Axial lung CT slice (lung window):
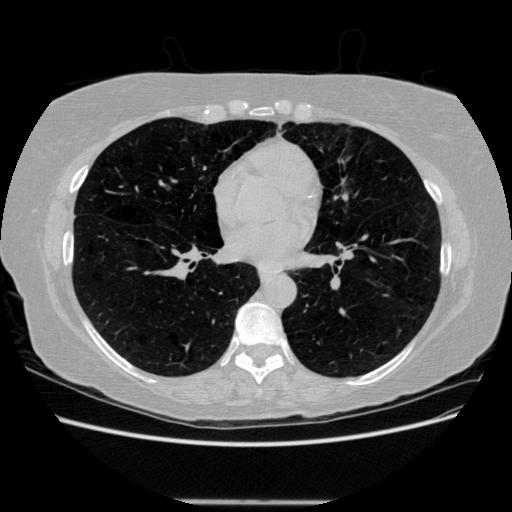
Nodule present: no